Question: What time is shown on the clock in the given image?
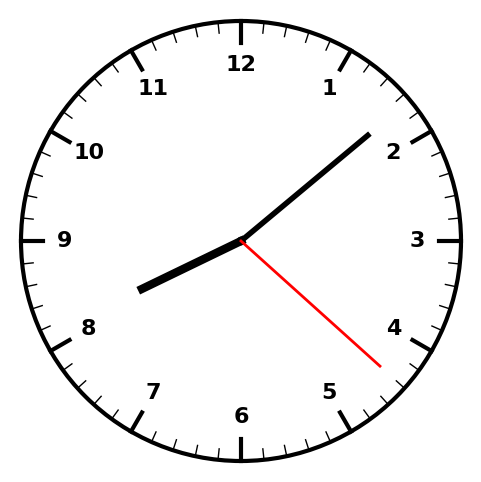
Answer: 08:08:22